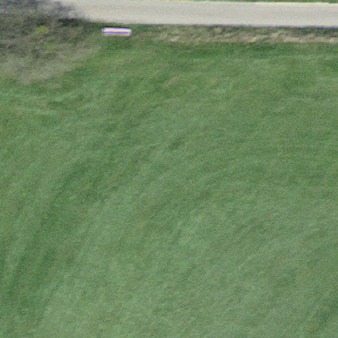
Label: other